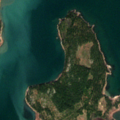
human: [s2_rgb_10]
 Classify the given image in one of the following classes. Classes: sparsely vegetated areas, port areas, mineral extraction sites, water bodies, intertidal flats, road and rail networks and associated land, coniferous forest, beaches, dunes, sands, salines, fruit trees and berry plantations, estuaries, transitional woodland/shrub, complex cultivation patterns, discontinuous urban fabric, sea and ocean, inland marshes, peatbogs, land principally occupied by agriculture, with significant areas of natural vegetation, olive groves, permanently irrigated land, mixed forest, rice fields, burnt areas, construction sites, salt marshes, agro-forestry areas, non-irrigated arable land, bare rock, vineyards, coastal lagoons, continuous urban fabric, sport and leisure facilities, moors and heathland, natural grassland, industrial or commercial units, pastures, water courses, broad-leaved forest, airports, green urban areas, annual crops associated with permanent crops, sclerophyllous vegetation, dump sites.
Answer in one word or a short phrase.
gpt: mixed forest, sea and ocean